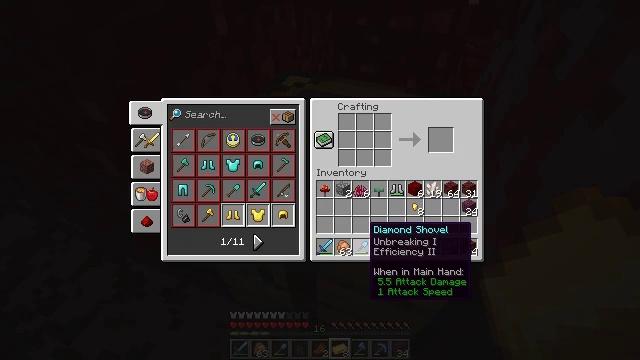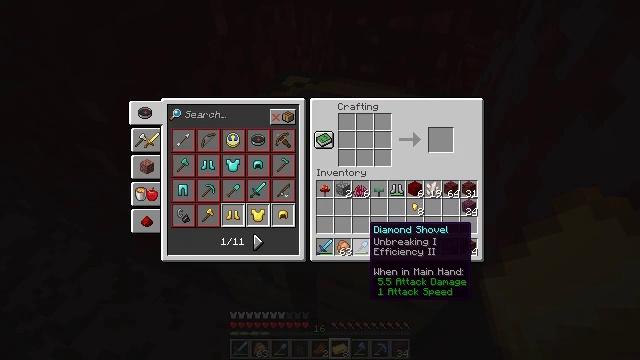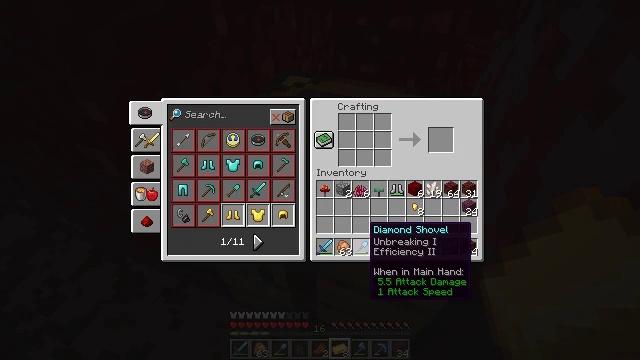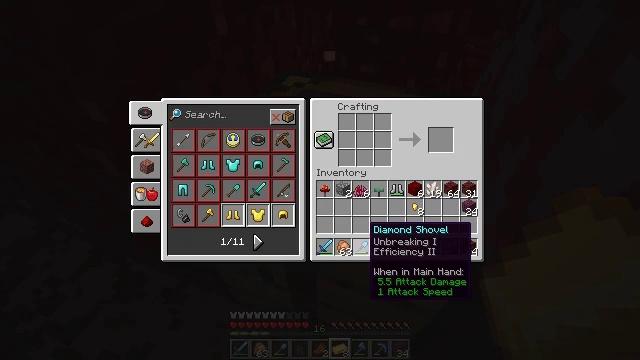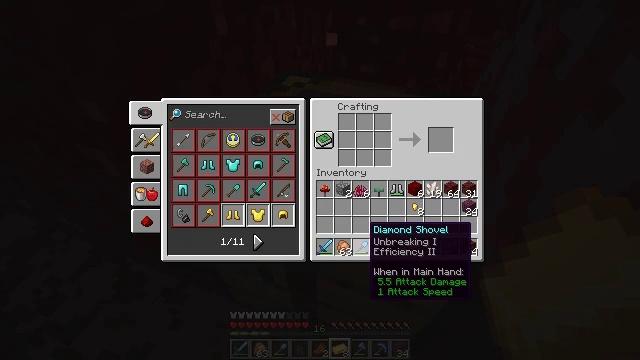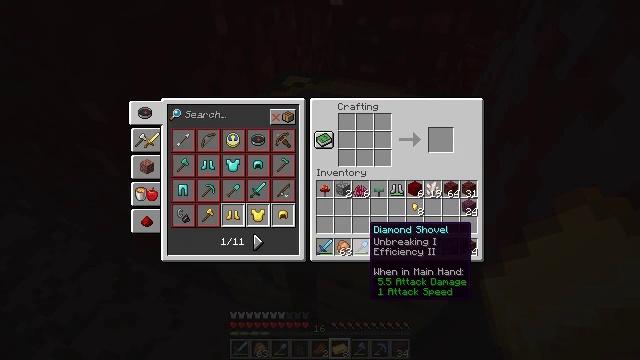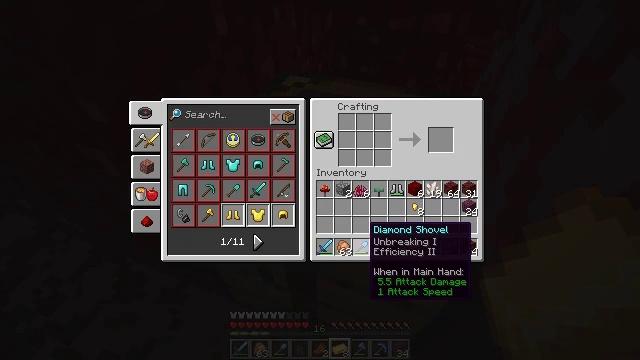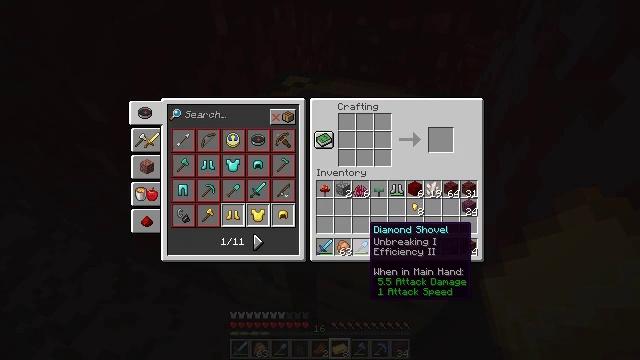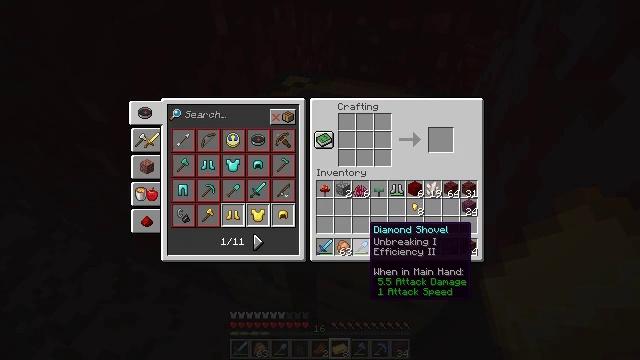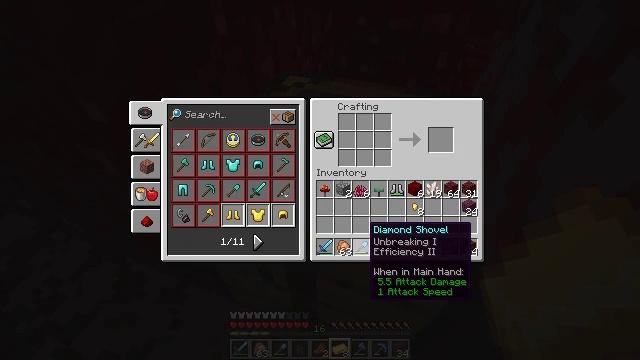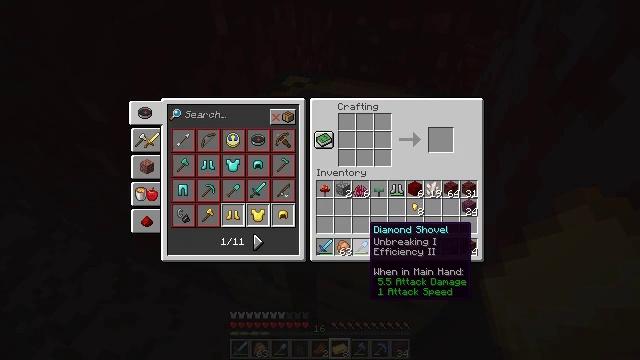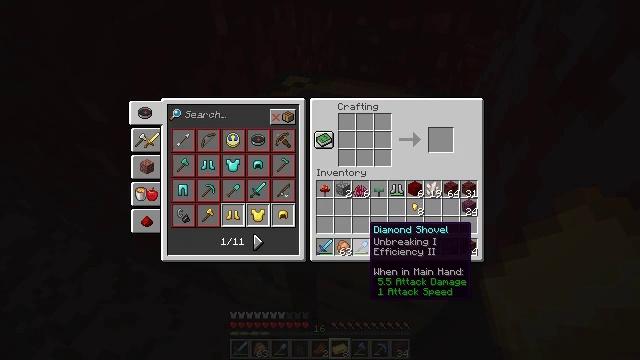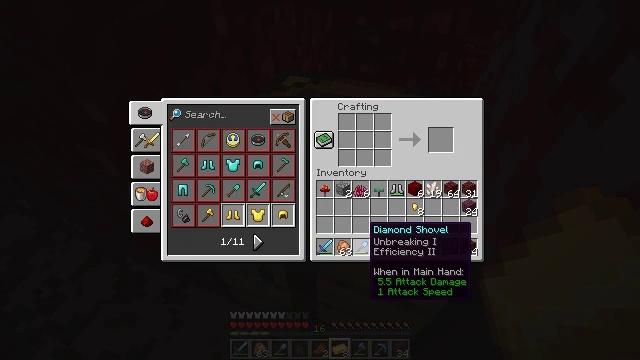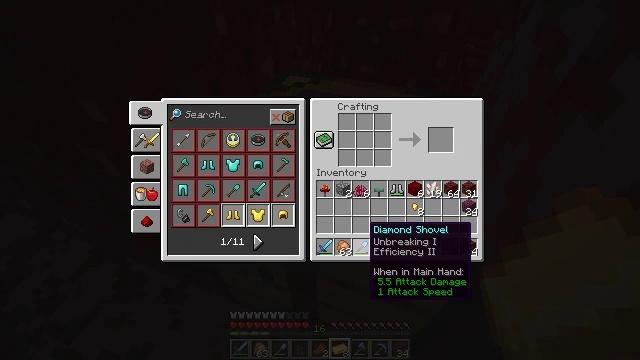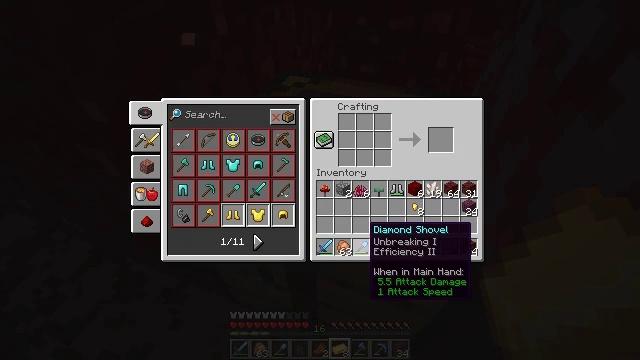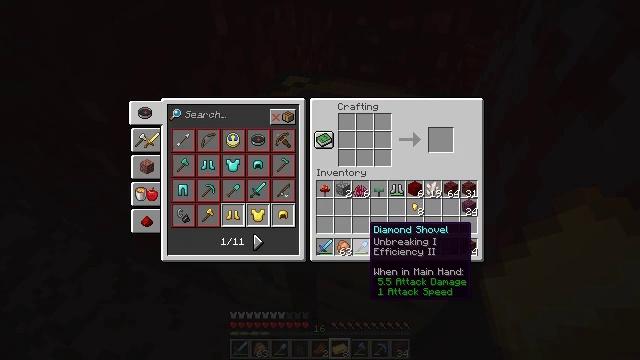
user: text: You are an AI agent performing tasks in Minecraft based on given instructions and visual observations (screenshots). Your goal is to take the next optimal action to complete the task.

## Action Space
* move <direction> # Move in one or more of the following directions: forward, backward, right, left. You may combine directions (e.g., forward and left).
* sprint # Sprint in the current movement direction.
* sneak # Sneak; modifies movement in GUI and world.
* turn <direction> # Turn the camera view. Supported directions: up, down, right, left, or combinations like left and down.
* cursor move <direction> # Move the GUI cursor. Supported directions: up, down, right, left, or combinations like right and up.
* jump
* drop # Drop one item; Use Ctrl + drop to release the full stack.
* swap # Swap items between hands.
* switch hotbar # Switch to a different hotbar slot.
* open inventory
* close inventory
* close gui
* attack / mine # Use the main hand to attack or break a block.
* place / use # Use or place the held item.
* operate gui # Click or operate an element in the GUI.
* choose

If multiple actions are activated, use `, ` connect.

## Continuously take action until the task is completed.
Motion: motion action
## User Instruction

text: Attack the nether wart block to break it.
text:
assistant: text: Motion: no_op
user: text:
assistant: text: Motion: no_op
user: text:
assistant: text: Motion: no_op
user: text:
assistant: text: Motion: no_op
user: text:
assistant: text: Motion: no_op
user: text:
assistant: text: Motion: no_op
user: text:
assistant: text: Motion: no_op
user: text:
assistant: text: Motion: no_op
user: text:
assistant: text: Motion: no_op
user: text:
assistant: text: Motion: no_op
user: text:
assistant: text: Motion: no_op
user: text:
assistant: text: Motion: no_op
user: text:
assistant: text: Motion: no_op
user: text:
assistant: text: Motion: no_op
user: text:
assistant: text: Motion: no_op
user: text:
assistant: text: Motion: no_op
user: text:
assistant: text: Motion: no_op
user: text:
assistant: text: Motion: no_op
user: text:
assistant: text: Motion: no_op
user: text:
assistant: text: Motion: no_op
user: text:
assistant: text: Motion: no_op
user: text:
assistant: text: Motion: no_op
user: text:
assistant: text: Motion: no_op
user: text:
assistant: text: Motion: no_op
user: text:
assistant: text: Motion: no_op
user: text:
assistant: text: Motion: no_op
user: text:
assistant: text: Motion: no_op
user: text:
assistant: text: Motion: no_op
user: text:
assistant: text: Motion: no_op
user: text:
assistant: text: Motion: no_op